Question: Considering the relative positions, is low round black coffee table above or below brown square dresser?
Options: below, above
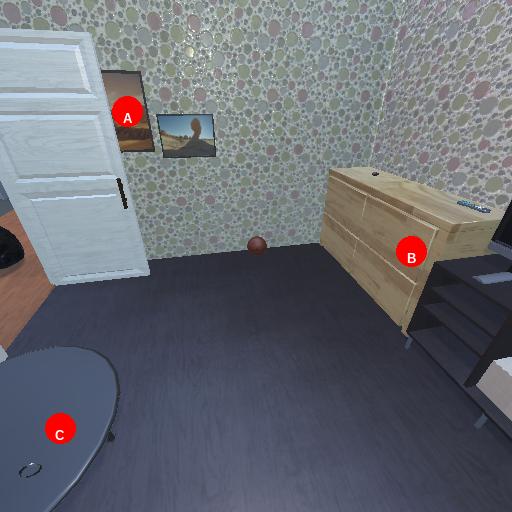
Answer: below